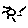
Label: sun